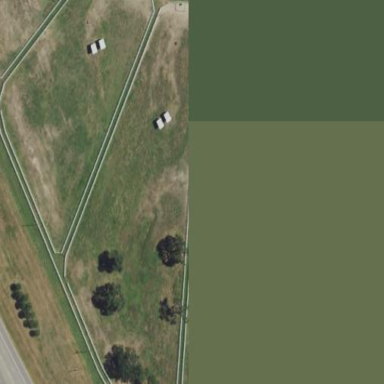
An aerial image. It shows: Area designated for horse riding.